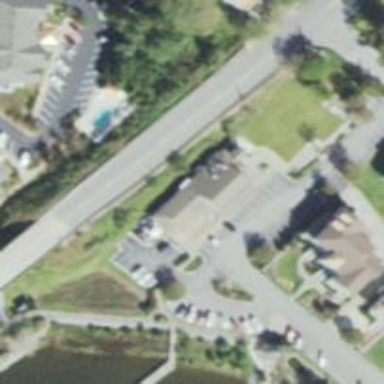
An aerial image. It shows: Parking area.